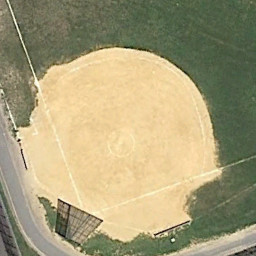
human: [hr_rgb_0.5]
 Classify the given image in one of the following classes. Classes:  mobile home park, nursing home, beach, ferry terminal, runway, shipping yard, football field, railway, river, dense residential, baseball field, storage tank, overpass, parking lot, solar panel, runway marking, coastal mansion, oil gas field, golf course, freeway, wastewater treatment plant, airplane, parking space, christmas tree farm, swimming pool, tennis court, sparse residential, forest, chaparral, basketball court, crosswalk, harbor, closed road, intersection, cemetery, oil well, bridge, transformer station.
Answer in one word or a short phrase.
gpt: baseball field